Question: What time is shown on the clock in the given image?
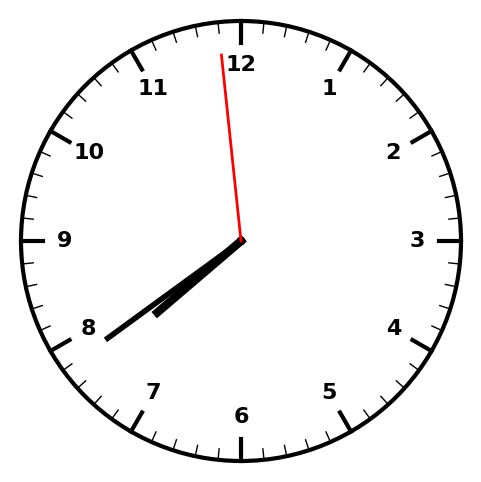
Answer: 07:38:59